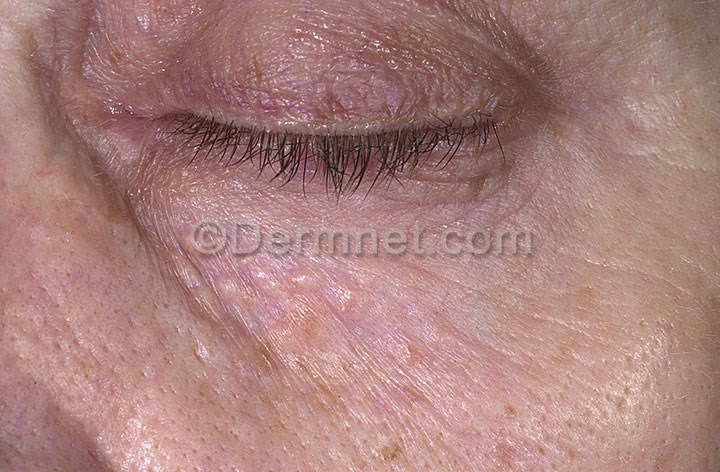
Disease: Seborrheic Keratoses and other Benign Tumors